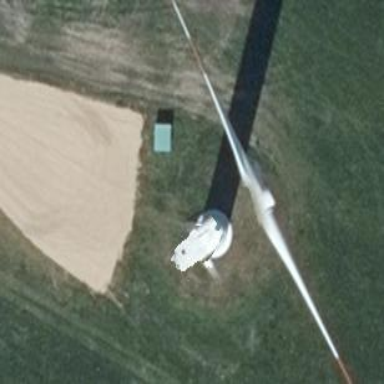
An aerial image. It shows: Wind generator is in the picture.